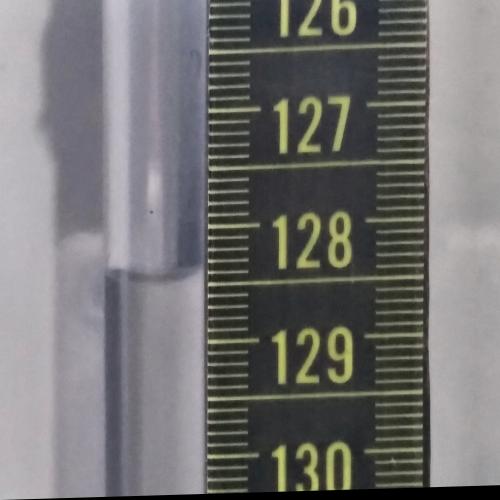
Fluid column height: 128.4 cm